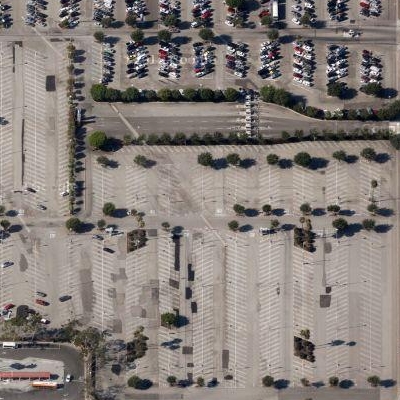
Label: Parking